Field crop: maize
Growth stage: 2
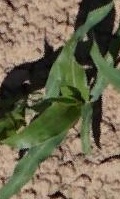
Species: maize